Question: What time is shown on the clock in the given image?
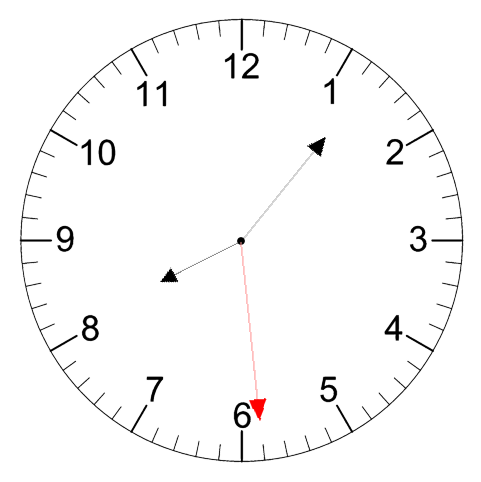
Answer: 08:06:29